Question: I am parsing a web page <URL>, the page is refreshed and change every week. I want to display the ads on [li class#li.list-group-items].

My idea is to add this li classes to a List View. After search in several sites, i write this code, but the app crash (NullPointerException)
'''
public class Casas extends Activity {
public Casas(){}
// URL Address
String url = "http://abcsur.info/clasificados/inmuebles/casas";
ProgressDialog mProgressDialog;
@Override
public void onCreate(Bundle savedInstanceState) {
super.onCreate(savedInstanceState);
setContentView(R.layout.casas);
new Title().execute();
}
// Title AsyncTask
private class Title extends AsyncTask<Void, Void, Void> {
List<String> items;
@Override
protected void onPreExecute() {
super.onPreExecute();
mProgressDialog = new ProgressDialog(Casas.this);
mProgressDialog.setTitle("ABC sur");
mProgressDialog.setMessage("Cargando...");
mProgressDialog.setIndeterminate(false);
mProgressDialog.show();
}
@Override
protected Void doInBackground(Void... params) {
try {
Document document = Jsoup.connect(url).get();
Elements li = document.select("ul.list-group");
List<String> items = new ArrayList<String>();
for (Element item : li) {
items.add(item.text());
}
} catch (IOException e) {
e.printStackTrace();
}
return null;
}
@Override
protected void onPostExecute(Void result) {
ListView lv = (ListView) findViewById(R.id.listView);
ArrayAdapter adaptador = new ArrayAdapter<String>(Casas.this,
android.R.layout.simple_list_item_1, items);
lv.setAdapter(adaptador);
mProgressDialog.dismiss();
}
}
'''
}
Any idea?
Logcat
'''
Process: info.androidhive.abcsur, PID: 2923
java.lang.NullPointerException: Attempt to invoke interface method 'int java.util.List.size()' on a null object reference
at android.widget.ArrayAdapter.getCount(ArrayAdapter.java:330)
at android.widget.ListView.setAdapter(ListView.java:487)
at info.androidhive.abcsur.InmueblesFolder.Casas$Title.onPostExecute(Casas.java:92)
at info.androidhive.abcsur.InmueblesFolder.Casas$Title.onPostExecute(Casas.java:49)
at android.os.AsyncTask.finish(AsyncTask.java:636)
at android.os.AsyncTask.access$500(AsyncTask.java:177)
at android.os.AsyncTask$InternalHandler.handleMessage(AsyncTask.java:653)
at android.os.Handler.dispatchMessage(Handler.java:102)
at android.os.Looper.loop(Looper.java:135)
at android.app.ActivityThread.main(ActivityThread.java:5257)
at java.lang.reflect.Method.invoke(Native Method)
at java.lang.reflect.Method.invoke(Method.java:372)
at com.android.internal.os.ZygoteInit$MethodAndArgsCaller.run(ZygoteInit.java:903)
at com.android.internal.os.ZygoteInit.main(ZygoteInit.java:698)
'''
After Update (Works!)
'''
public class Casas extends Activity {
public Casas(){}
// URL Address
String url = "http://abcsur.info/clasificados/inmuebles/casas";
ProgressDialog mProgressDialog;
@Override
public void onCreate(Bundle savedInstanceState) {
super.onCreate(savedInstanceState);
setContentView(R.layout.casas);
new Title().execute();
}
// Title AsyncTask
private class Title extends AsyncTask<Void, Void, Void> {
String lii;
List<String> items;
@Override
protected void onPreExecute() {
super.onPreExecute();
mProgressDialog = new ProgressDialog(Casas.this);
mProgressDialog.setTitle("ABC sur");
mProgressDialog.setMessage("Cargando...");
mProgressDialog.setIndeterminate(false);
mProgressDialog.show();
}
@Override
protected Void doInBackground(Void... params) {
try {
Document document = Jsoup.connect(url).get();
Elements li = document.select("li.list-group-items");
items = new ArrayList<String>();
for (Element item : li) {
items.add(item.text());
}
} catch (IOException e) {
e.printStackTrace();
}
return null;
}
@Override
protected void onPostExecute(Void result) {
ListView lv = (ListView) findViewById(R.id.listView);
ArrayAdapter adaptador = new ArrayAdapter<String>(Casas.this,
android.R.layout.simple_list_item_1, items);
lv.setAdapter(adaptador);
adaptador.notifyDataSetChanged();
mProgressDialog.dismiss();
}
}
'''
}
And the XML
'''
<?xml version="1.0" encoding="utf-8"?>
<RelativeLayout xmlns:android="http://schemas.android.com/apk/res/android"
android:layout_width="match_parent"
android:layout_height="match_parent">
<ListView
android:layout_width="wrap_content"
android:layout_height="wrap_content"
android:id="@+id/listView" />
</RelativeLayout>
'''
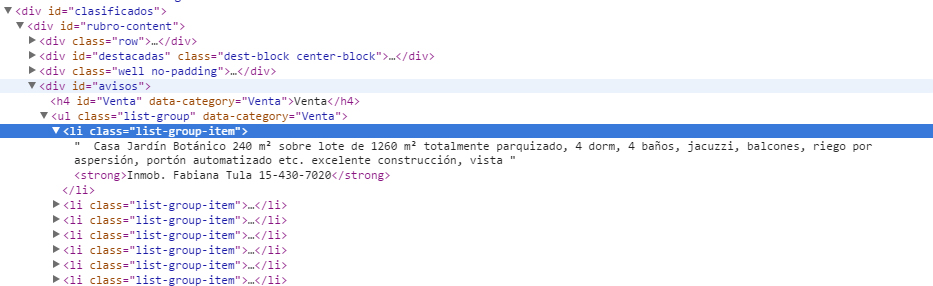
Answer: You declared 'List<String> items;' already before 'onPreExecute'. Also you declared and initiated the same 'ArrayList' in 'doInBackground'.
'''
List<String> items = new ArrayList<String>();
'''
When you add 'items' to ArrayAdapter on 'onPostExecute()', it refers to the top 'ArrayList' items the ArrayList 'items' in 'doInBackground'.
> Since it refers the top 'ArrayList' which you haven't initiated, that gives you the error java.util.List.size() on a null object reference.
So, just change,
'''
List<String> items = new ArrayList<String>();
'''
to,
'''
items = new ArrayList<String>();
'''
in 'doInBackground'.